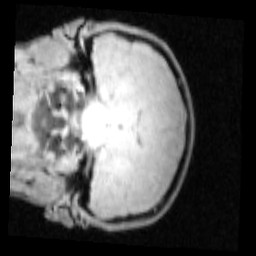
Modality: PDw
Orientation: coronal
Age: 17
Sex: male
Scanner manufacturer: siemens
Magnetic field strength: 3 T
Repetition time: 0.25 s
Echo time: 0.00103 s